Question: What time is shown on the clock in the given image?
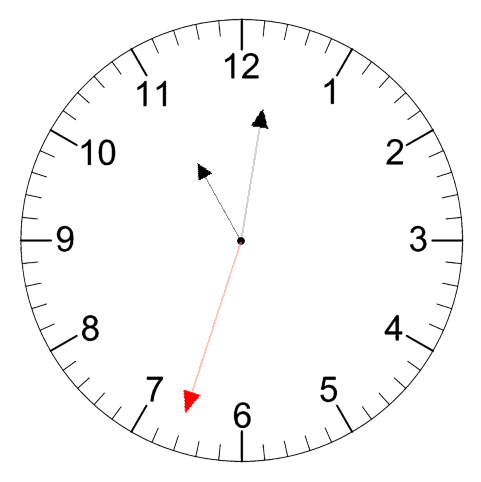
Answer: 11:01:33